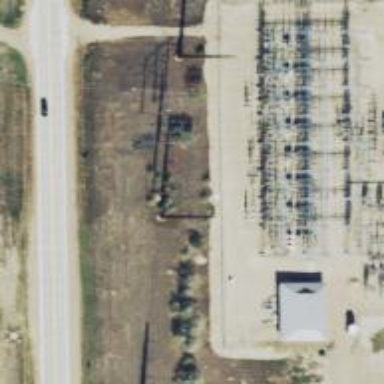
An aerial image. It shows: Power tower.